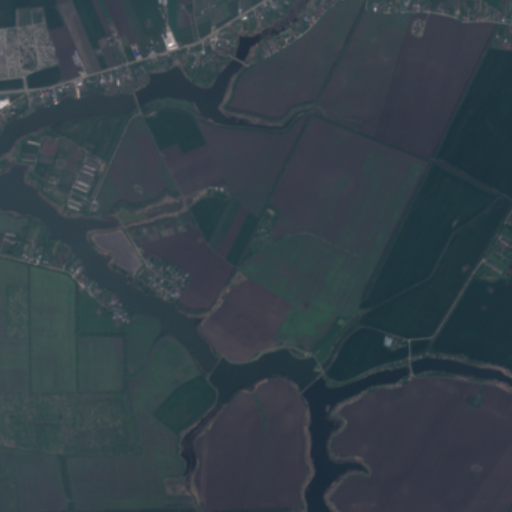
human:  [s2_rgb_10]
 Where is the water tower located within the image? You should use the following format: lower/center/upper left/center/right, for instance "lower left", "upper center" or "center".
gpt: The water tower is located in the center left of the image.
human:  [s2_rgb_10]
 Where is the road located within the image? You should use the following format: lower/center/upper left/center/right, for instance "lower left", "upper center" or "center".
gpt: There is no road in the image.